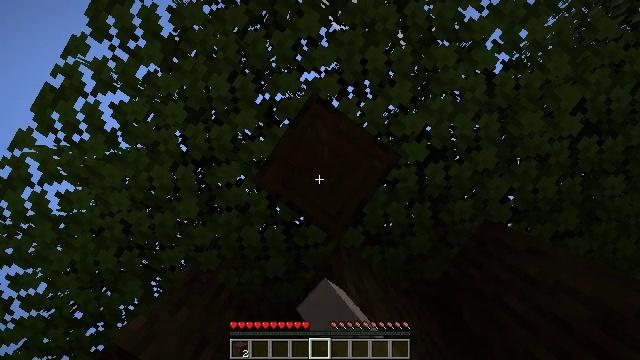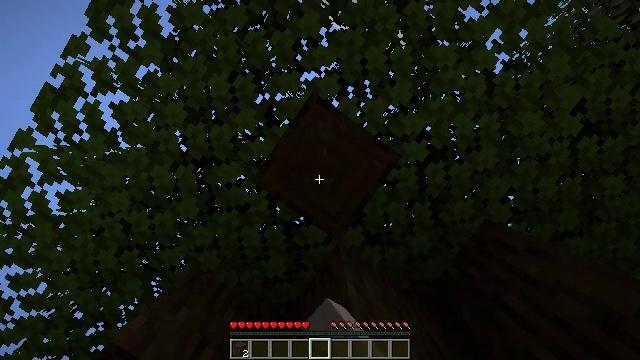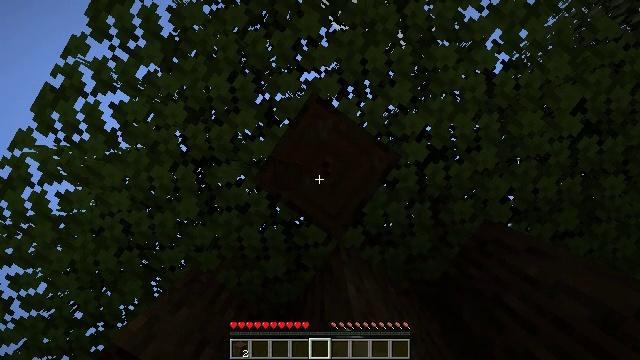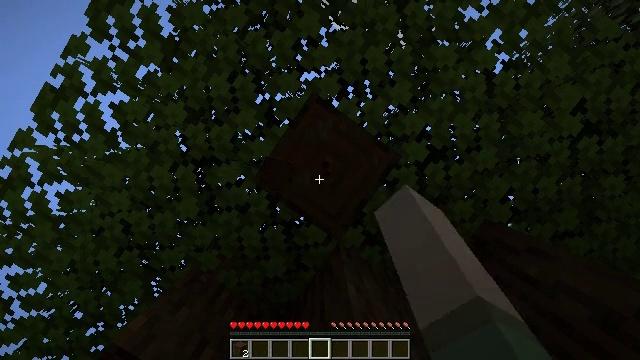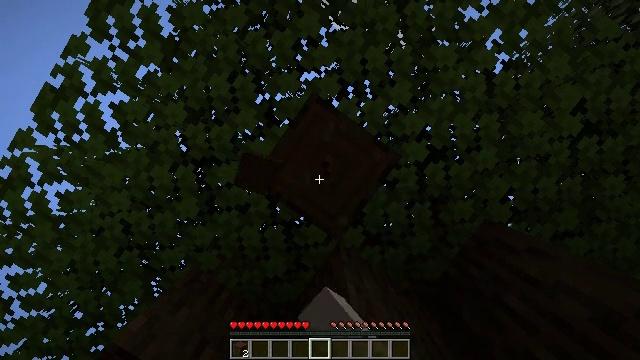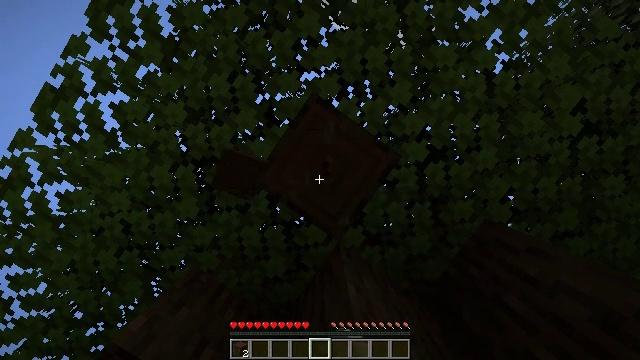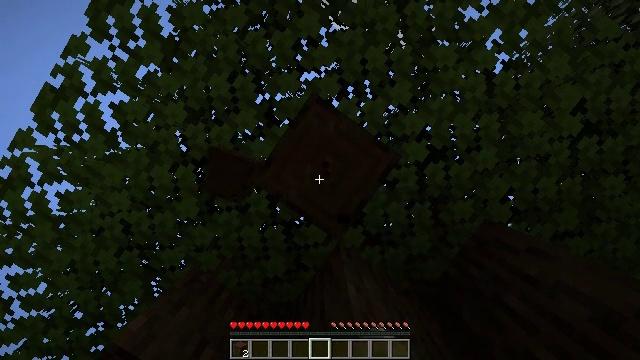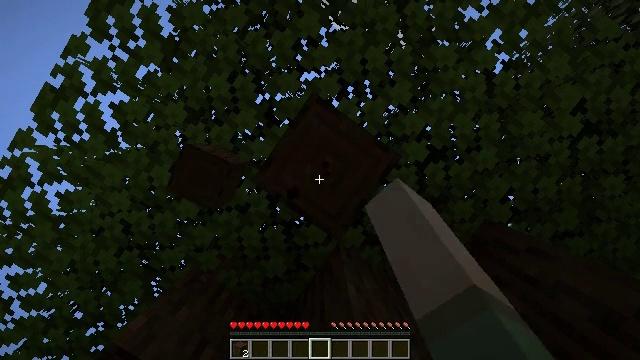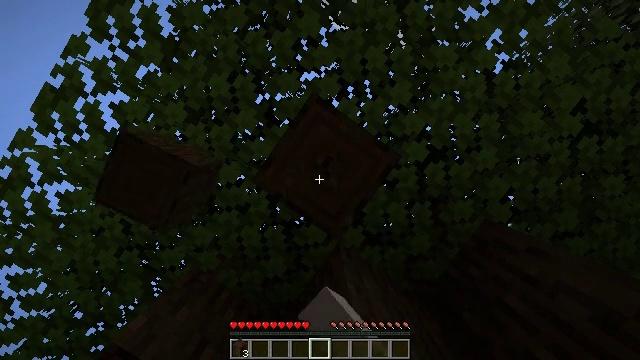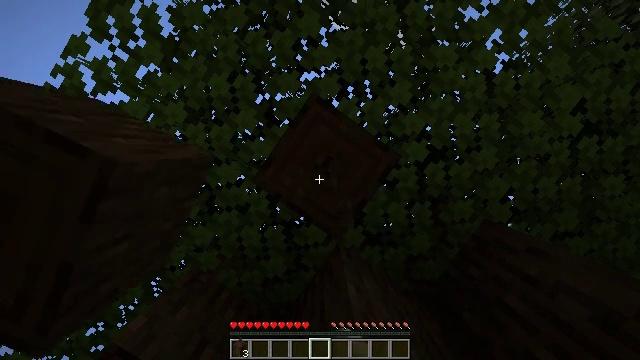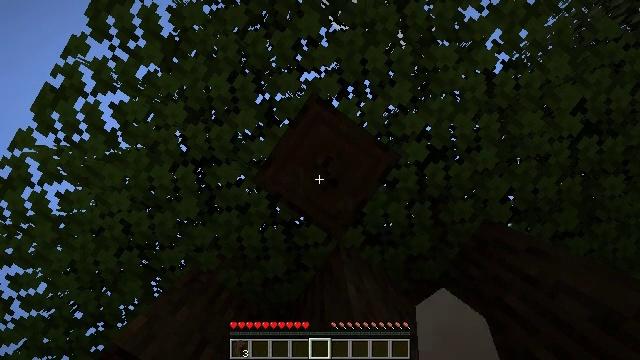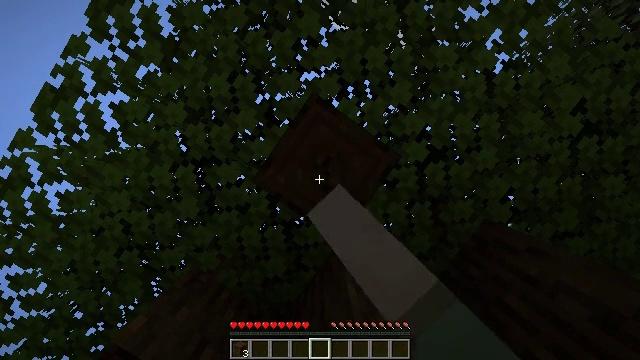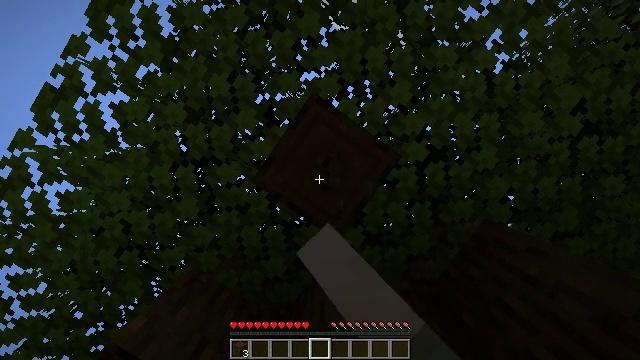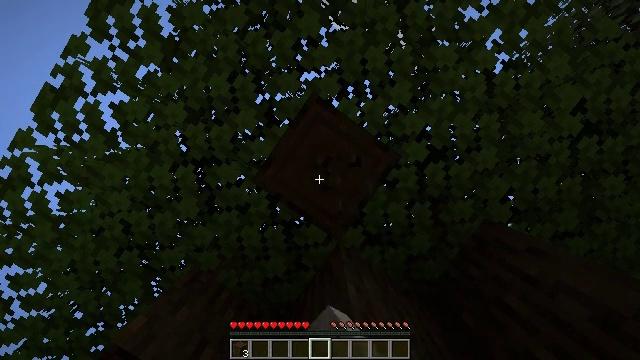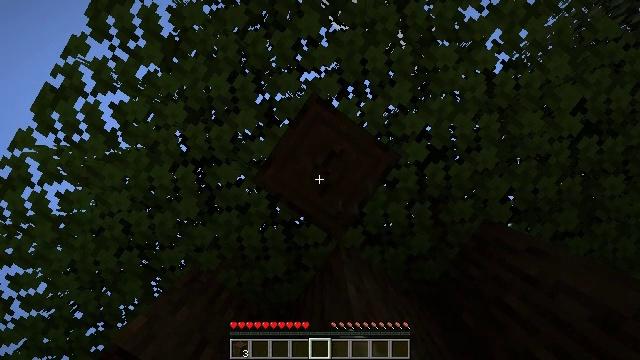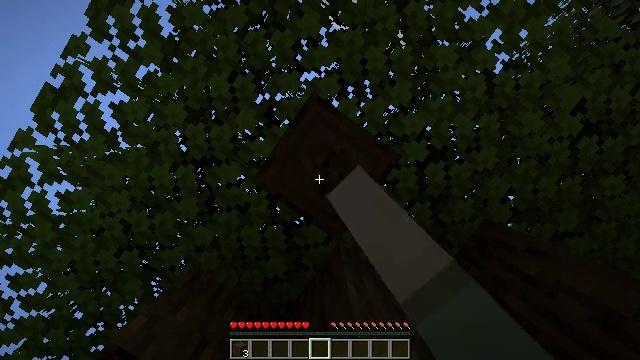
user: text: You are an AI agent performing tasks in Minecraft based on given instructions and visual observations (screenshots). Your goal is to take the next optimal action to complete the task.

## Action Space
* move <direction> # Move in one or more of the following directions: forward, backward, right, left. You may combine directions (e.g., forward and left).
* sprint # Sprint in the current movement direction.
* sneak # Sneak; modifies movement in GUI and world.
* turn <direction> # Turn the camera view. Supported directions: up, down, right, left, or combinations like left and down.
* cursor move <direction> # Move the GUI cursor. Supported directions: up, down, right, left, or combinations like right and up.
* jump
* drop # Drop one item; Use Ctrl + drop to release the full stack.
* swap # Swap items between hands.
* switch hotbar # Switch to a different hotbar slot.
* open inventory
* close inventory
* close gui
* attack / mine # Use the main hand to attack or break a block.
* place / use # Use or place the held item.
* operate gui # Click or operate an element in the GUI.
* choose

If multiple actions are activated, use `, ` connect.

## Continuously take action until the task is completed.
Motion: motion action
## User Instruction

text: Harvest dark oak log for resources.
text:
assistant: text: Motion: attack / mine
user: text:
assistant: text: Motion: attack / mine
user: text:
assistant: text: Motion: attack / mine
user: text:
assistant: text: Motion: attack / mine
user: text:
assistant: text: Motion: attack / mine
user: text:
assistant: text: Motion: attack / mine
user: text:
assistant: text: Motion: attack / mine
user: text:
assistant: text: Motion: attack / mine
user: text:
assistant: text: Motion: attack / mine
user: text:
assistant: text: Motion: attack / mine
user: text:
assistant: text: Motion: attack / mine
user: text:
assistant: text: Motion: attack / mine
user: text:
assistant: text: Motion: attack / mine
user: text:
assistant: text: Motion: attack / mine
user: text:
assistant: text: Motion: attack / mine
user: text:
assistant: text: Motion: attack / mine
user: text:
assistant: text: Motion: attack / mine
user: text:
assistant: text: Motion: attack / mine
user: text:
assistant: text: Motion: attack / mine
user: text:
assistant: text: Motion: attack / mine
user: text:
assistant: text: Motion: attack / mine
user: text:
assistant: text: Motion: attack / mine
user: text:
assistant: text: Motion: attack / mine
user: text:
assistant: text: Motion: attack / mine
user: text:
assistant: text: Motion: attack / mine
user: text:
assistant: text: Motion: attack / mine
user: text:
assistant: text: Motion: attack / mine
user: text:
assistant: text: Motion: attack / mine
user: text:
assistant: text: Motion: attack / mine
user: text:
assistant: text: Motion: attack / mine